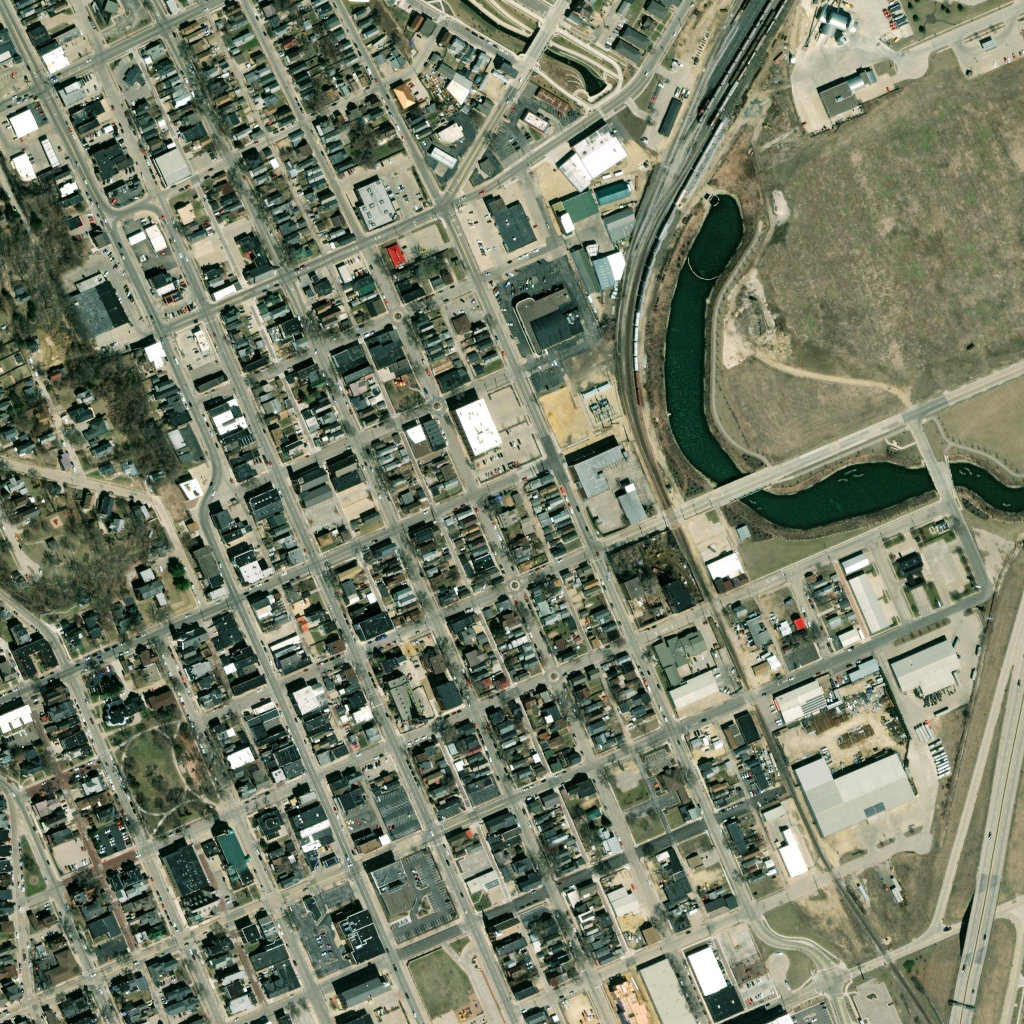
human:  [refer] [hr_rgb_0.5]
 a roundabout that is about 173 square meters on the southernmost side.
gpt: <box>[[53, 64, 54, 66, 0]]</box>

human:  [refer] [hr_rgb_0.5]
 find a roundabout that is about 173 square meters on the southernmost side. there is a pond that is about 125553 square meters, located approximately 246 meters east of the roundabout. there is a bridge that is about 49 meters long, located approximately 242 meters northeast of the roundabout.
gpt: <box>[[53, 65, 55, 66, 0]]</box>

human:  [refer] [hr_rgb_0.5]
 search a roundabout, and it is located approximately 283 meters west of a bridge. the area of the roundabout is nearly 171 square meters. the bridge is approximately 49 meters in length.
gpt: <box>[[41, 38, 43, 40, 0]]</box>